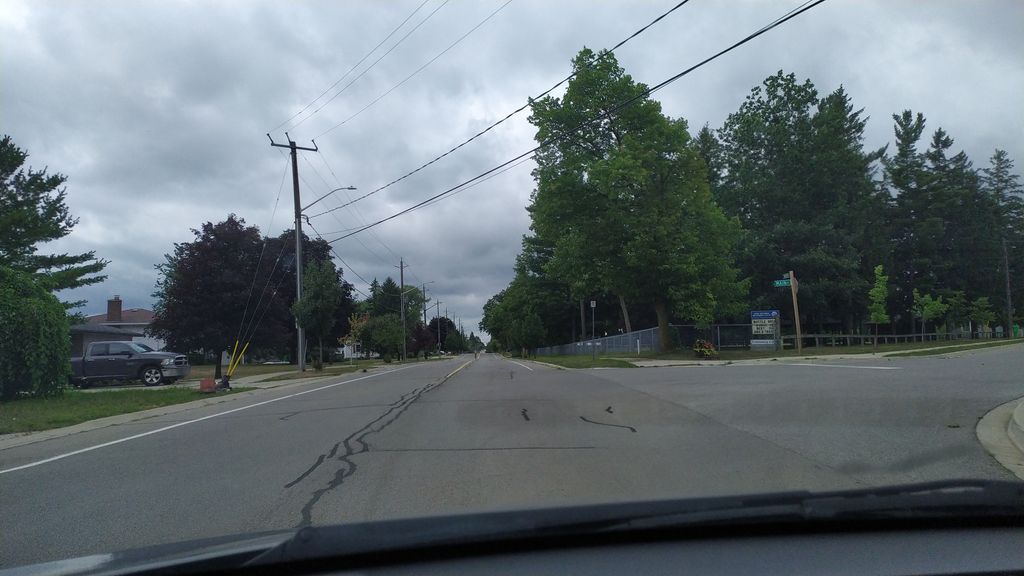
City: kitchener-waterloo